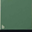
Piece: xx